Question: I created a database table:

I run this query
'''
INSERT INTO dbo.Stats (Date_of_Record, Rack_Code, Total_MB, Schools_MB, Percent_Schools, Central_MB, Percent_Central)
VALUES (CAST(GETDATE() AS DATE), '78Q425', 45, 297, 1, 361, 0, 12, 0)
'''
and I get an error
> Msg 110, Level 15, State 1, Line 1
There are fewer columns in the INSERT statement than values specified in the VALUES clause. The number of values in the VALUES clause must match the number of columns specified in the INSERT statement.
However, this works, but why should I NOT insert number with commas?
'''
INSERT INTO dbo.Stats (Date_of_Record, Rack_Code, Total_MB, Schools_MB, Percent_Schools, Central_MB, Percent_Central)
VALUES (CAST(GETDATE() AS DATE), '78Q425', 45297, 1361, 0, 12, 0)
'''
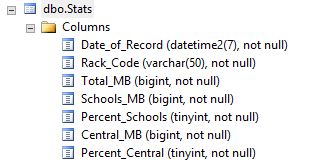
Answer: Commas delimit values. By using commas, you are telling SQL Server to expect more columns of data. SQL Server is not white space sensitive, so white space is not used as a delimiter.